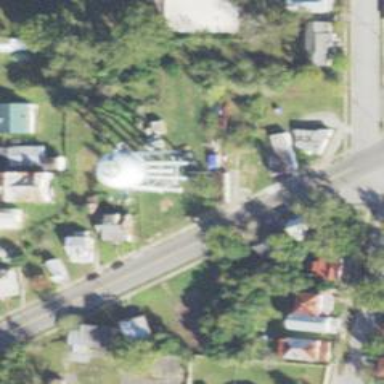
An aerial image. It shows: Water tower that is man-made.